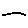
Label: line